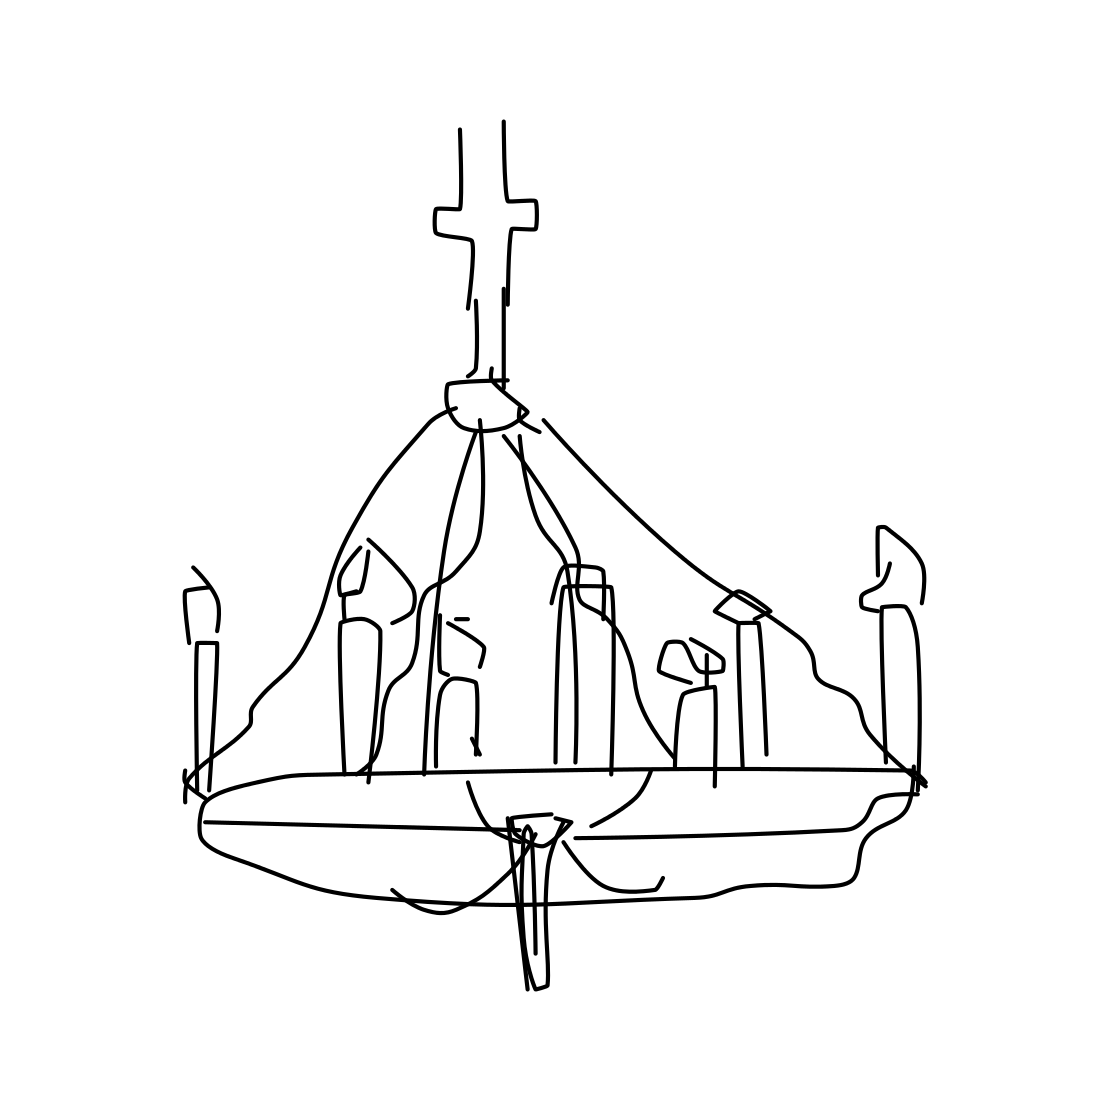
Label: chandelier